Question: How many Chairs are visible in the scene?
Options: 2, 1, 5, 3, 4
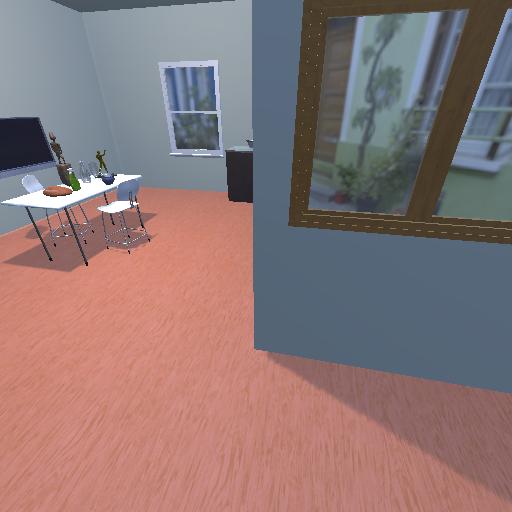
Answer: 2